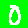
Digit: 0